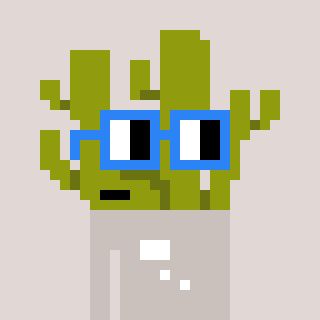
a pixel art character with square blue glasses, a cactus-shaped head and a foggrey-colored body on a warm background